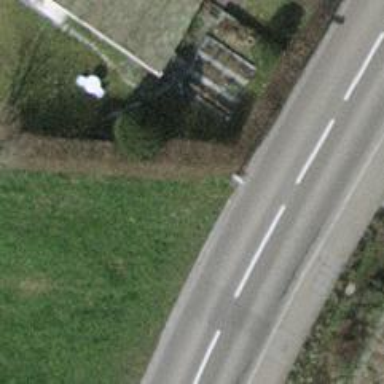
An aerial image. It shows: Hedge barrier.